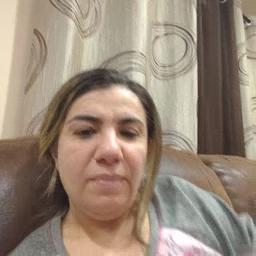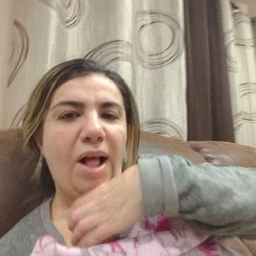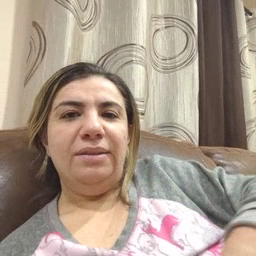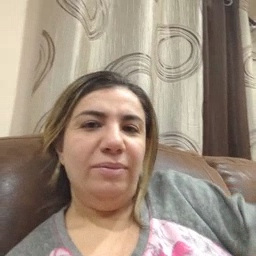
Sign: hungry